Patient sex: M
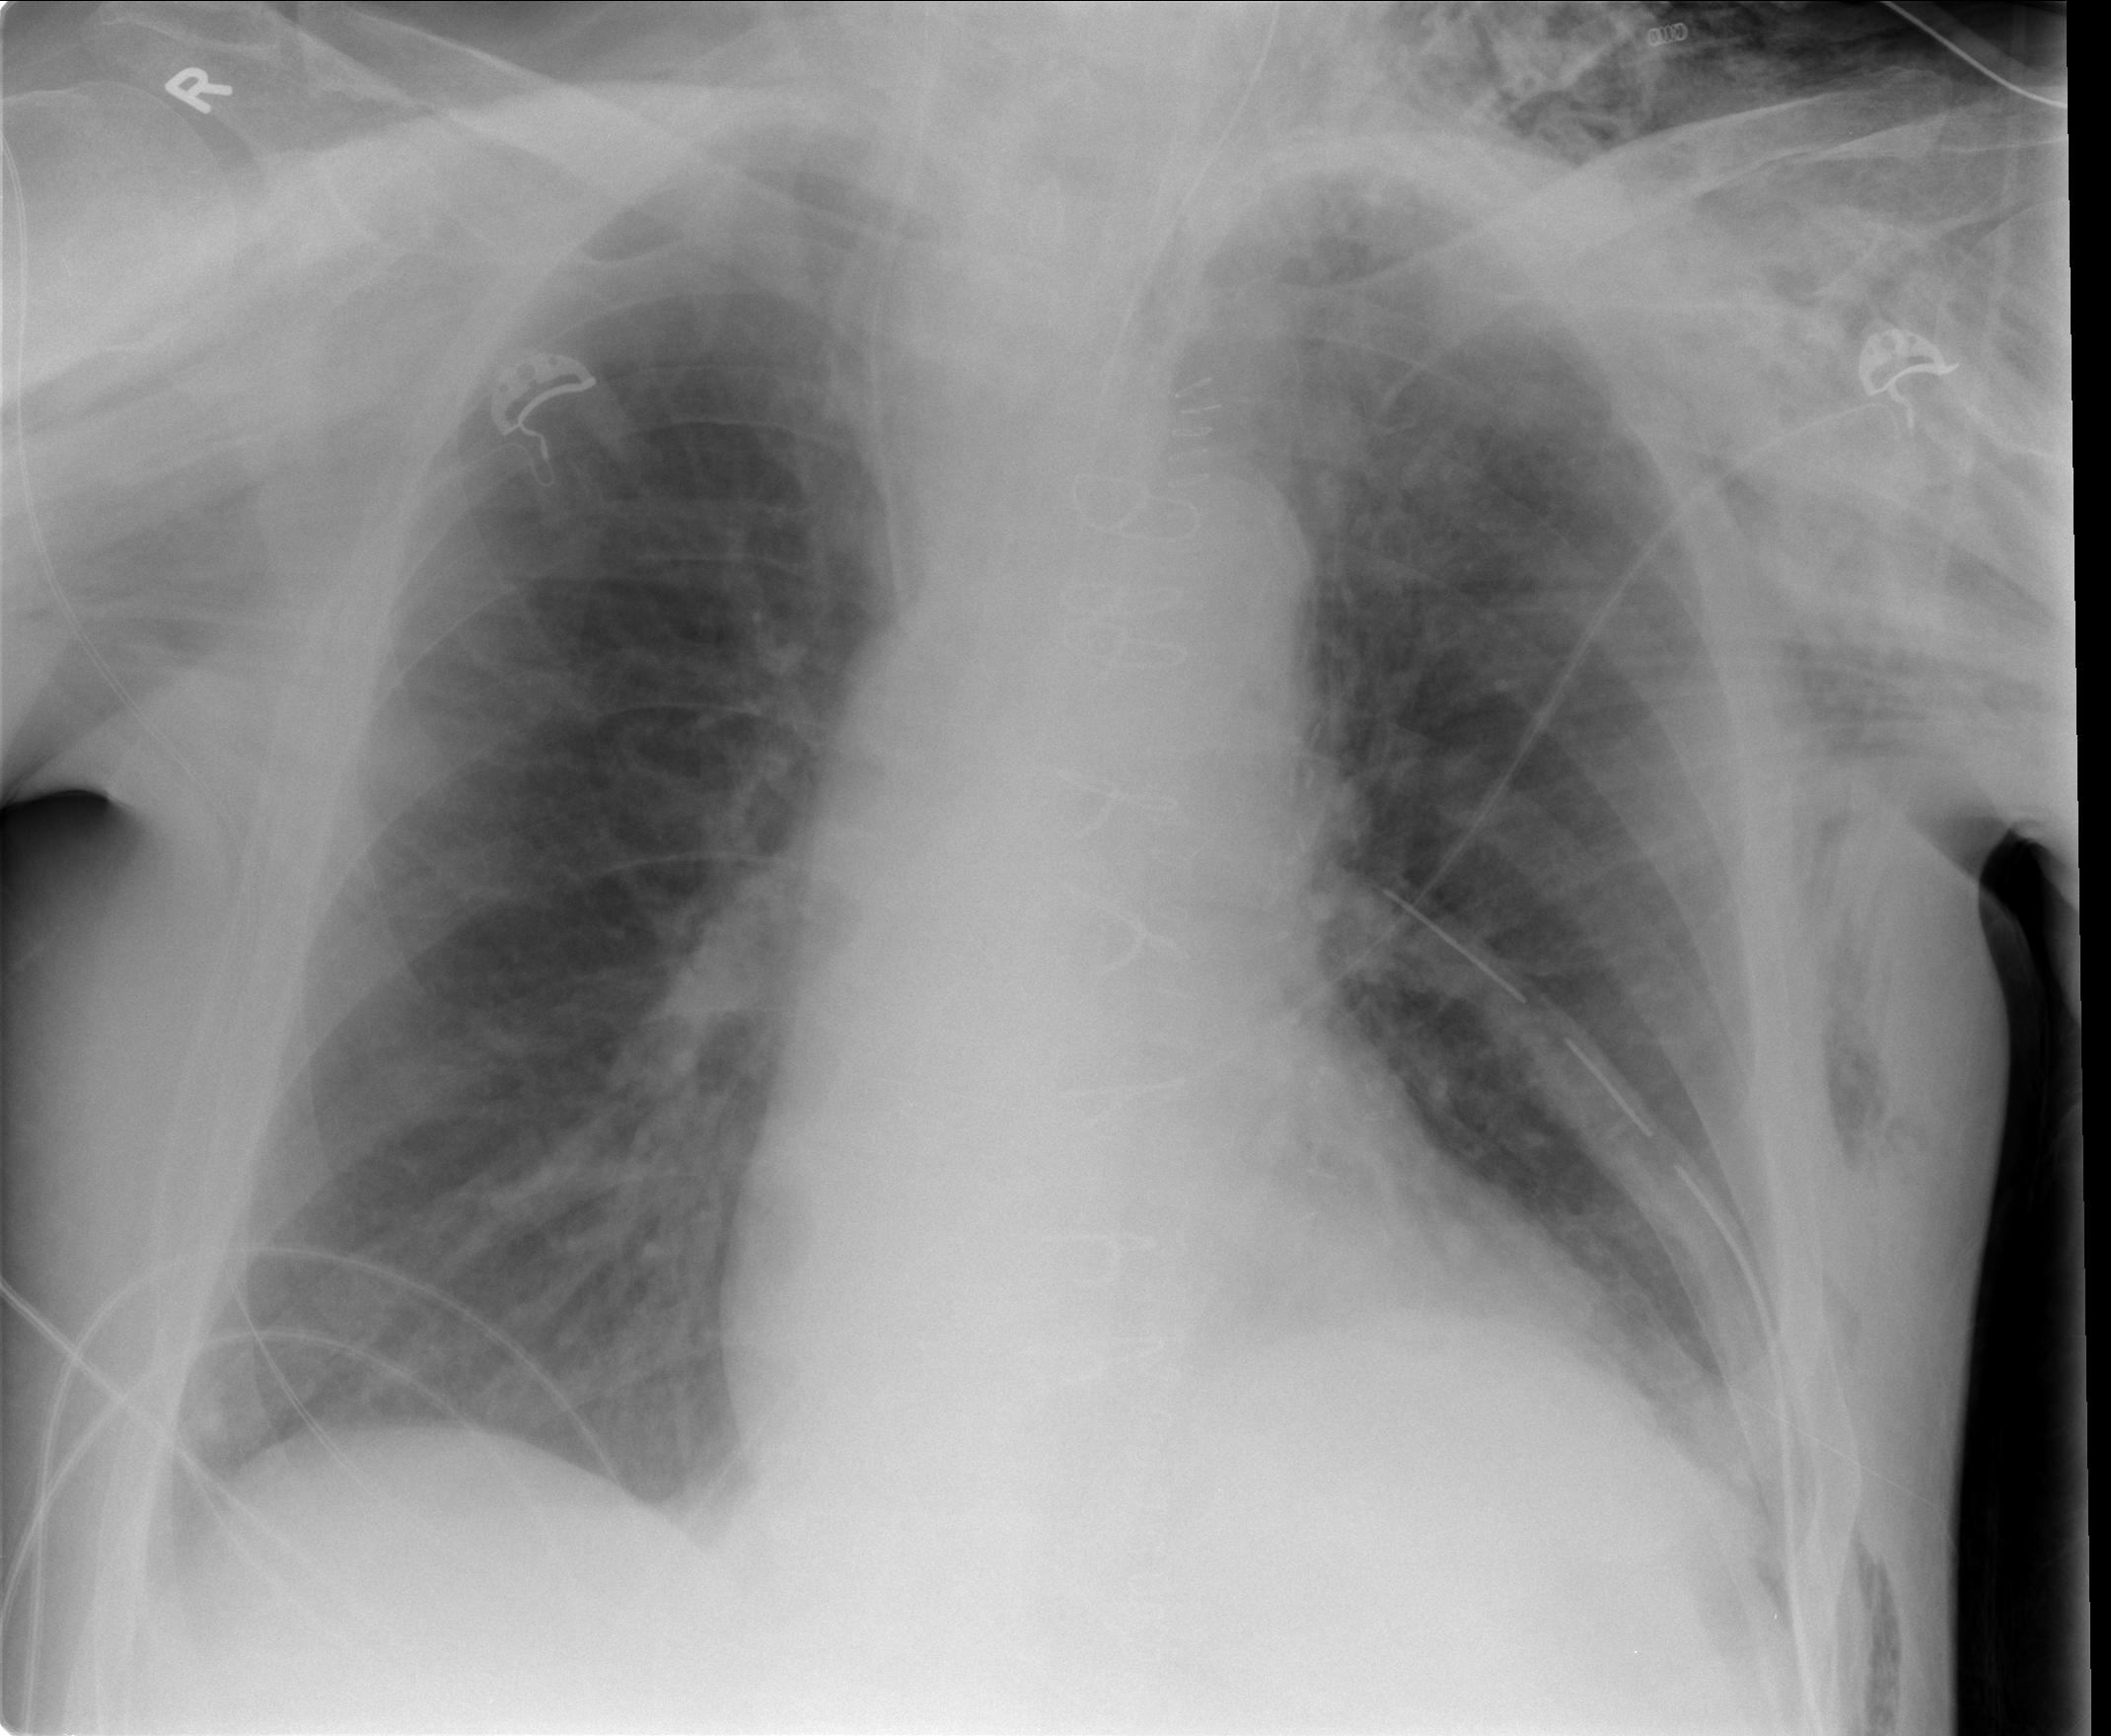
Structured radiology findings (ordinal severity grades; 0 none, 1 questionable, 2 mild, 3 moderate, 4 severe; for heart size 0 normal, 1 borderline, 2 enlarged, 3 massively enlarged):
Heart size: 2
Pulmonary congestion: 0
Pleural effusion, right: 1
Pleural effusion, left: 1
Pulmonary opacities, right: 0
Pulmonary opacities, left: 0
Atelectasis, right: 2
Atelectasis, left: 2